Question: i cannot for the life of my figure out how to make a function to do this in MATLAB.. i am completely new to MATLAB and i really dont know where to start. i know how to write a function to calculate the factorials but i cant figure out how to add each next term up to the number of terms i want, using a loop.. some help would be appreciated.
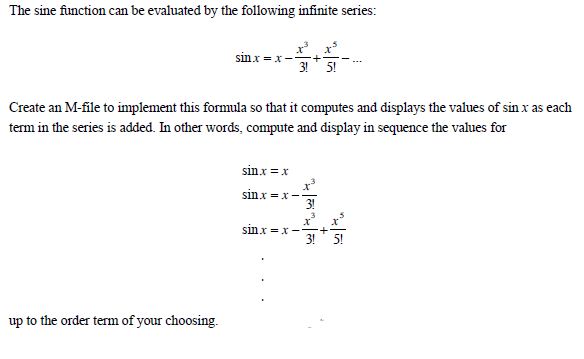
Answer: found the answer myself.. note that there is a difference between sinx and sin(x)
'''
function [sinx, error] = sinx_approx(x)
% approximates the value of sin(x), the approximation is more accurate as
% the number of terms selected is increased.
n= input('Up to how many terms would you like to evaluate?');
sinx=0;
for i=1:1:n
sinx=(-1)^(i+1) * x.^(2*i-1)/ factorial(2*i-1)+ sinx;
error=((sin(x)-sinx)/sin(x))*100;
display(sinx);
display(error);
end
end
'''
%%Factorial is a built in command